Field crop: maize
Growth stage: 2
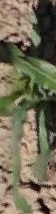
Species: maize